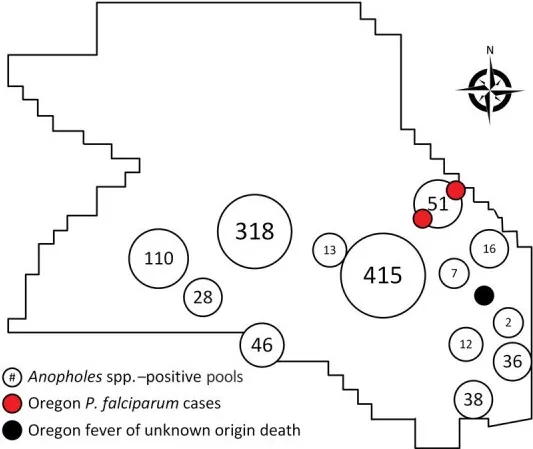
Number of Anopheles spp. -positive pools, Plasmodium falciparum-positive cases, and fever of unknown origin deaths, Washington County, Oregon, USA, July-September 2022.
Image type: electrography (ekg)